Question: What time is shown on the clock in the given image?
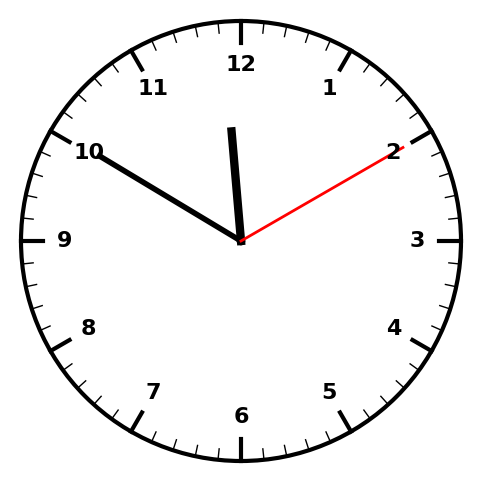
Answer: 11:50:10